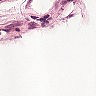
Metastatic tissue present: no